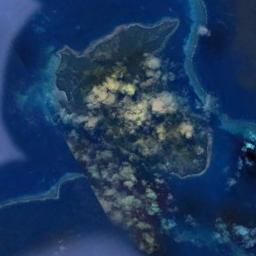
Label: island